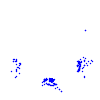
Particle: pion